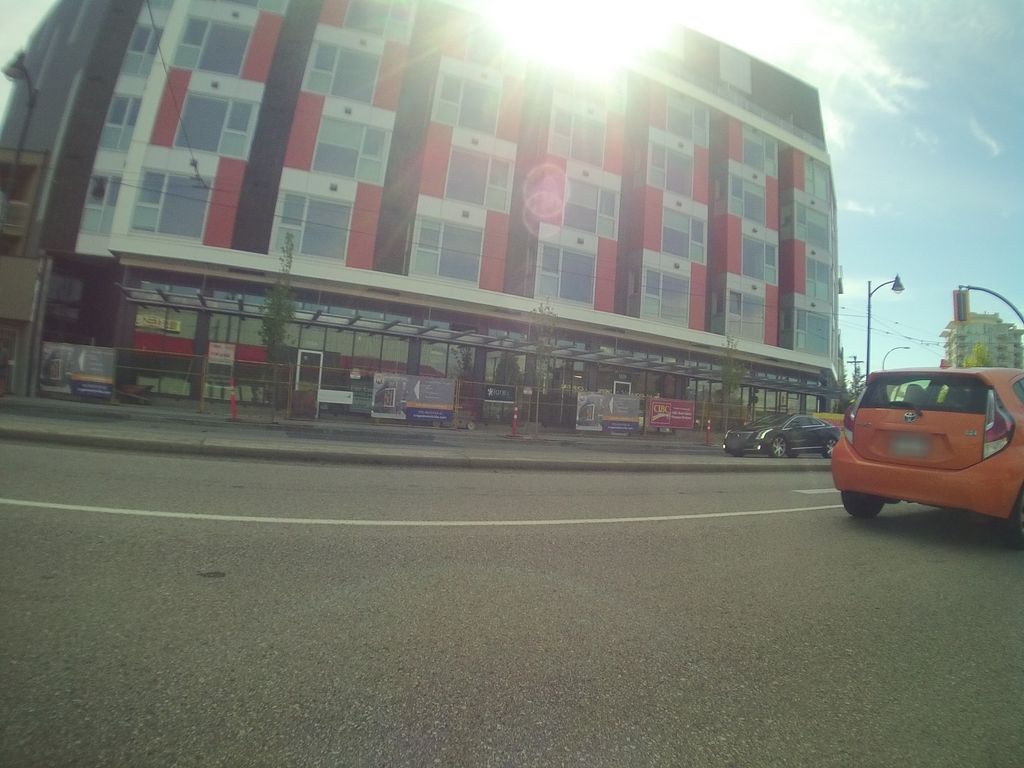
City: vancouver